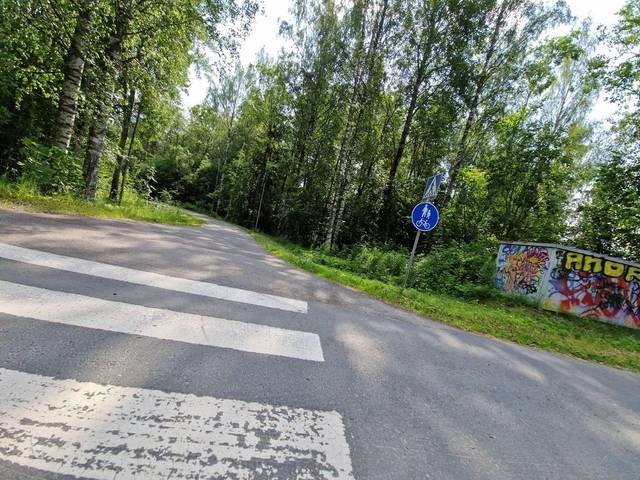
Region: Finland
Coordinates: 62.878, 27.644